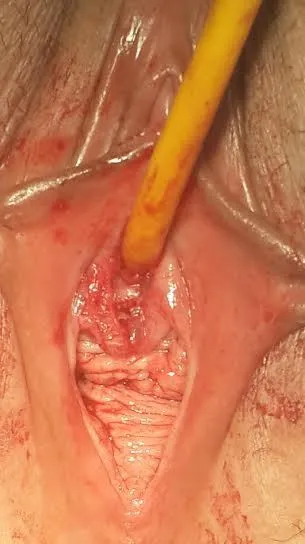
Postoperative image of external urethral meatus.
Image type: medical_photograph (other_medical_photograph)